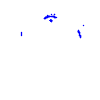
Particle: proton